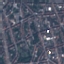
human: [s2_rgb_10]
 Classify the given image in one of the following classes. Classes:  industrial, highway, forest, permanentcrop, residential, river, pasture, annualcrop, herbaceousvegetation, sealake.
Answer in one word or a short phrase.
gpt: Residential